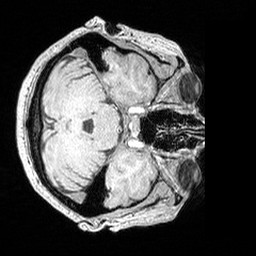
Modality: MP2RAGE
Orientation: axial
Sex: female
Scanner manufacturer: siemens
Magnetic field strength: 3 T
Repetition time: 5 s
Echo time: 0.00292 s